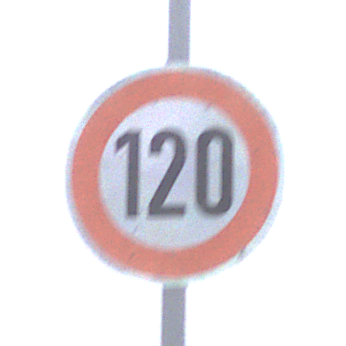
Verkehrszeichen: Geschwindigkeit120
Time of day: MorningAfternoon
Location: Outdoor (RoadRail)
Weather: Overcast
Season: NotSpecified
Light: Natural